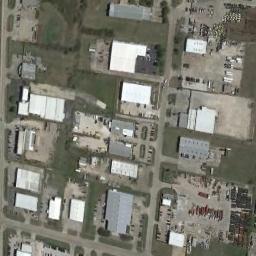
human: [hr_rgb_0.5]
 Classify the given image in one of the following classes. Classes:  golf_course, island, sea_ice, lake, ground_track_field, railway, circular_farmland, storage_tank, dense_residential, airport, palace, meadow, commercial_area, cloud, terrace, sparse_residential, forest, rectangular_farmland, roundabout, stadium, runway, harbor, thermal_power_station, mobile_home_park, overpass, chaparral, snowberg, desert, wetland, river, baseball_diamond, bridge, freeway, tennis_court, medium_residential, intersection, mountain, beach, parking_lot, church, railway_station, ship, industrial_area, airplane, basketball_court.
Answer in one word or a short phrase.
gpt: industrial_area